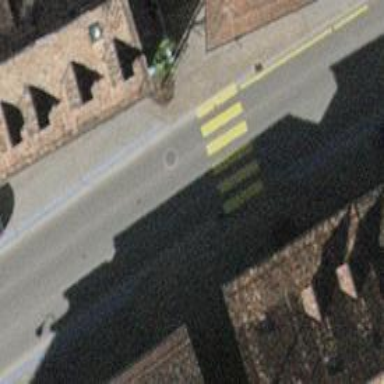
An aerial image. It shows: Uncontrolled zebra crossing on the road.